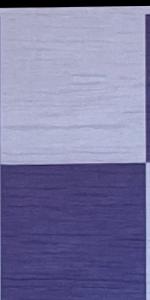
Label: Empty